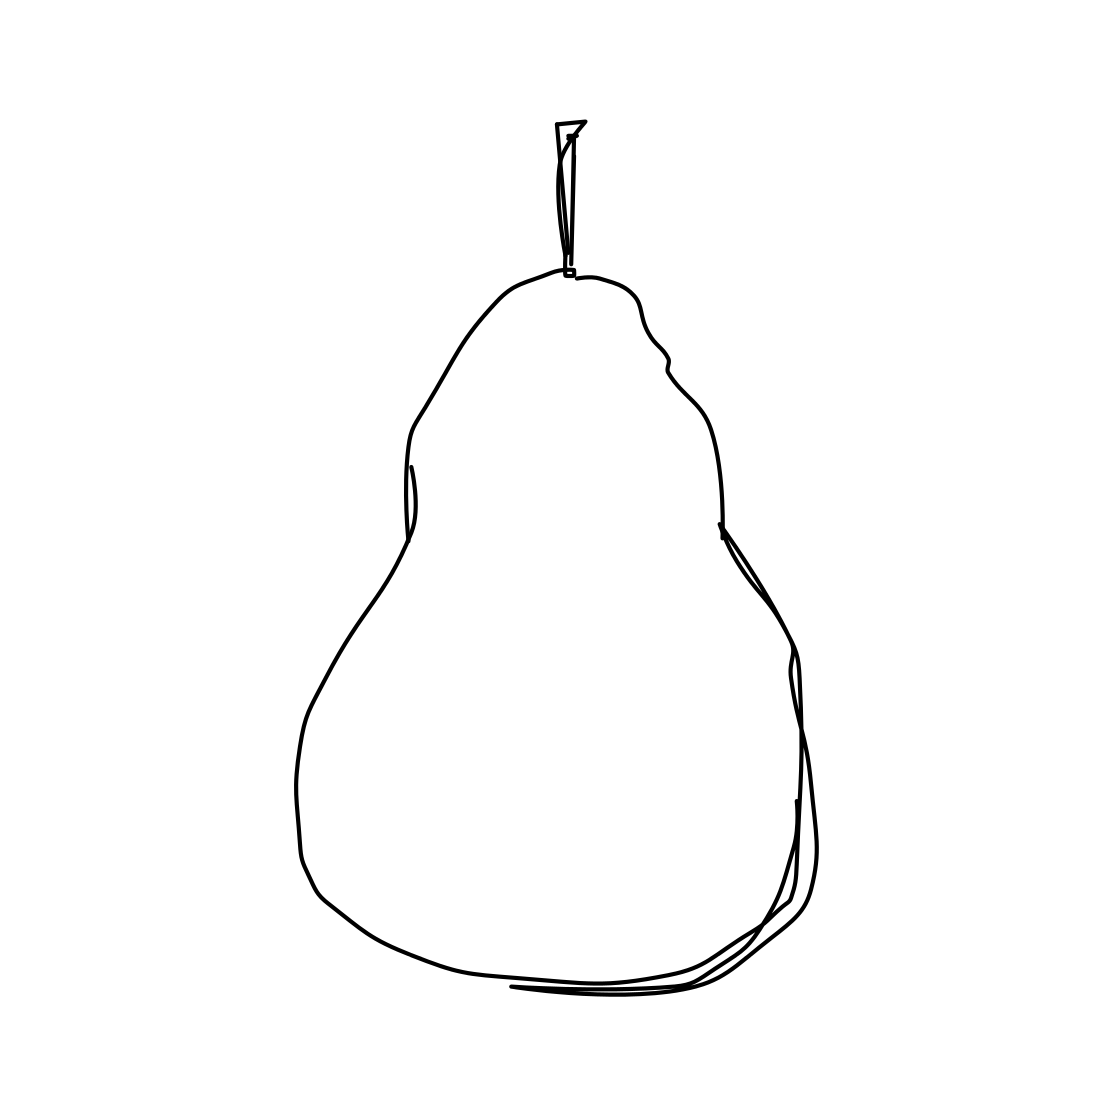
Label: pear